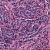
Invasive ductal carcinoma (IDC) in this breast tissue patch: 1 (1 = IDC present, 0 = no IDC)